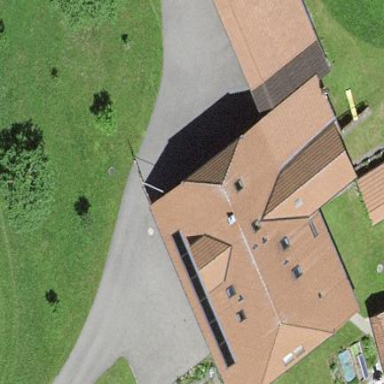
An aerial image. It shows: Residential building.